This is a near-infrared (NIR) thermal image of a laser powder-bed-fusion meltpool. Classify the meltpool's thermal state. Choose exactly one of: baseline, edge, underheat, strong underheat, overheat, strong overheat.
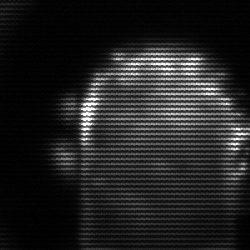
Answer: baseline